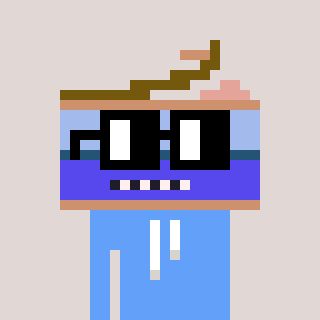
a pixel art character with square black glasses, a canned ham-shaped head and a blue-colored body on a warm background